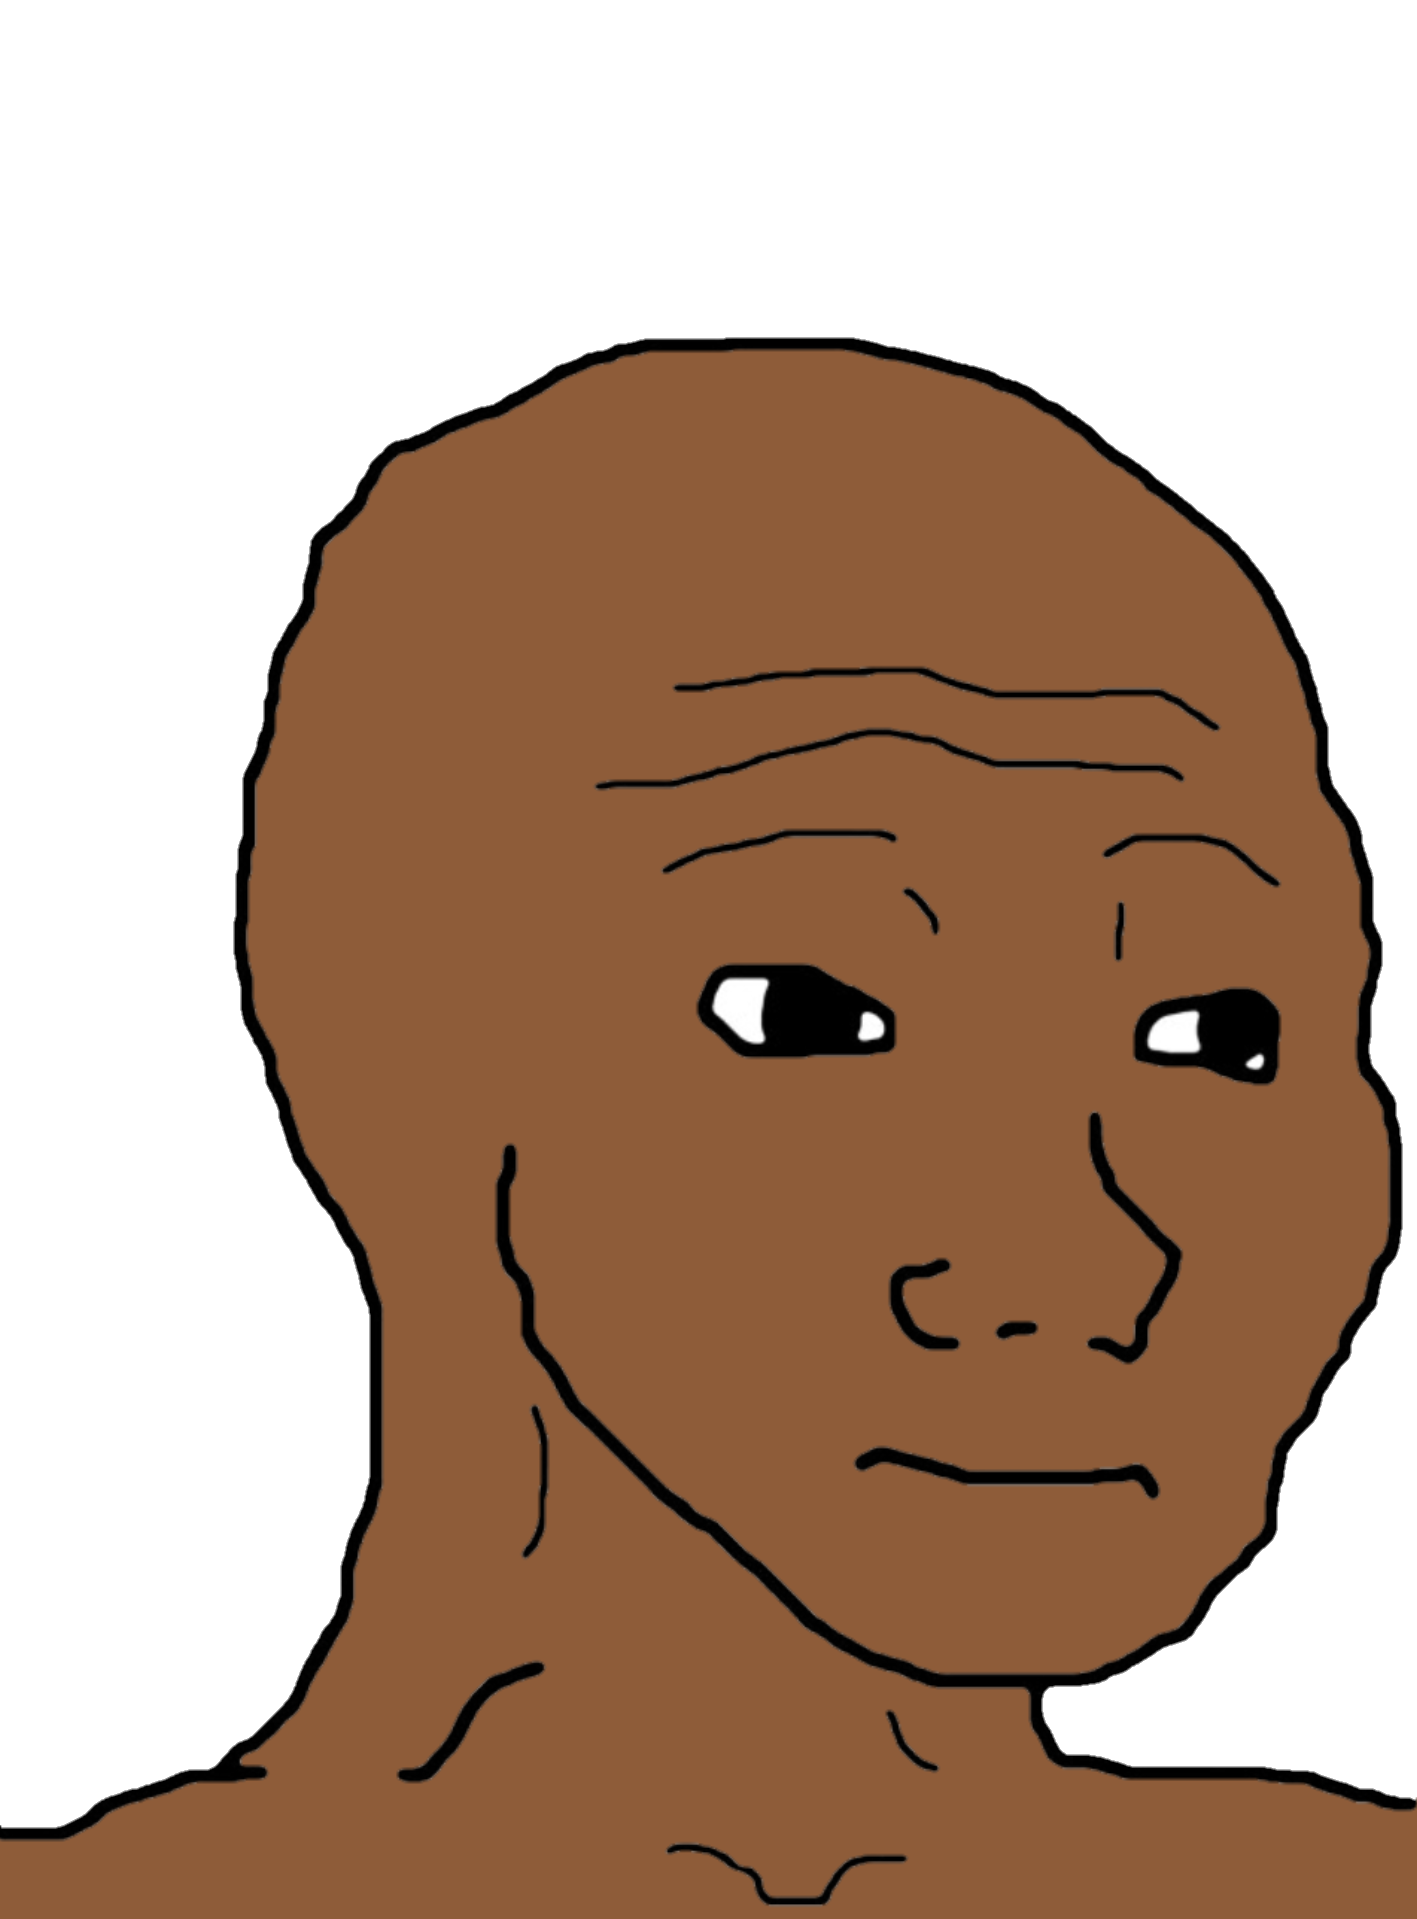
Label: 5_Blackjak